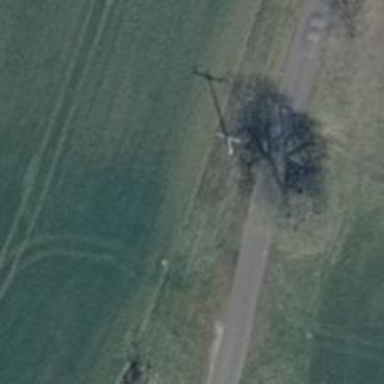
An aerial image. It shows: Minor power line.